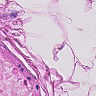
Metastatic tissue present: no